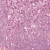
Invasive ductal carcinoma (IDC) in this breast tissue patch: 0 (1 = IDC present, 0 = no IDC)